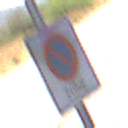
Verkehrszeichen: BeginnEingeschraenktesHalteverbotZone
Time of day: Midday
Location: Roofed (Underpass)
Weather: Clear
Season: NotSpecified
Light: Natural